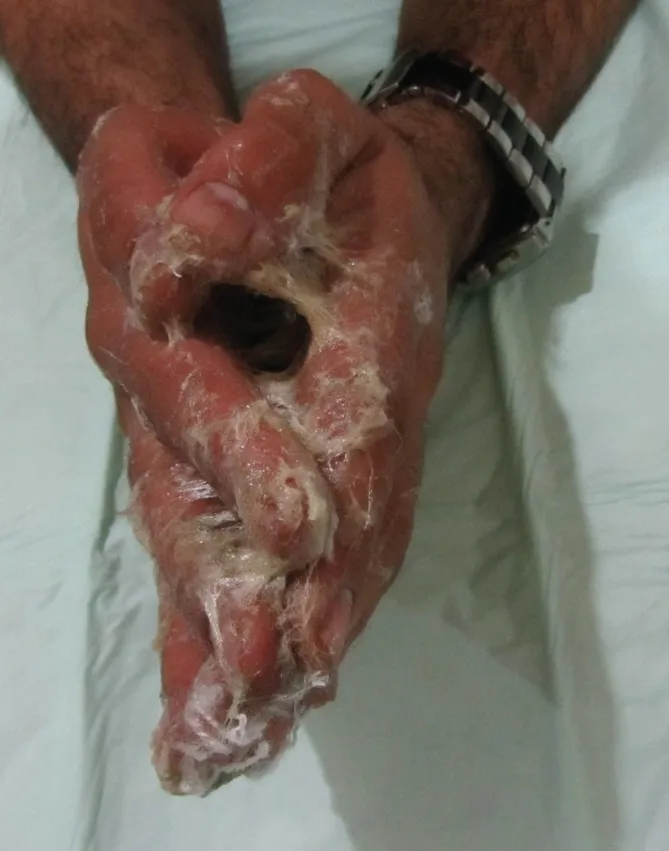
Adhesion of both hands and all fingers to each other resembling a prayer position.
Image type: medical_photograph (skin_photograph)